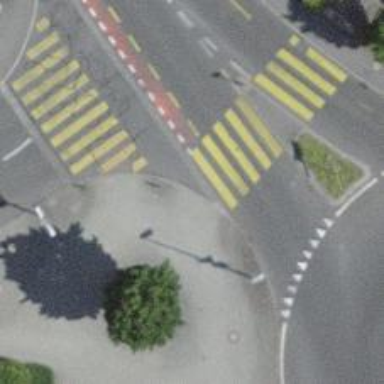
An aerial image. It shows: Kerb barrier.